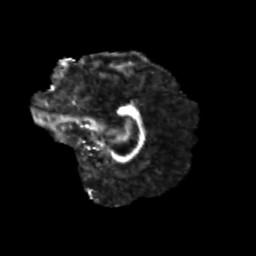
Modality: FA
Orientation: sagittal
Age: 23
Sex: female
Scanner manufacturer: siemens
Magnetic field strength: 3 T
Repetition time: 3.5 s
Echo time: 0.104 s